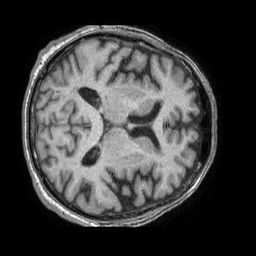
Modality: T1w
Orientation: axial
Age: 79
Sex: male
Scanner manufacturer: philips
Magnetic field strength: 1.5 T
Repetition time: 0.007555 s
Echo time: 0.003441 s